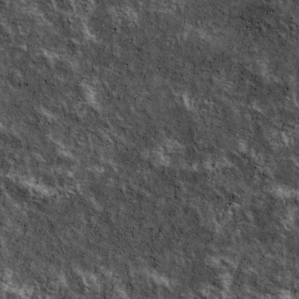
Label: non_frost